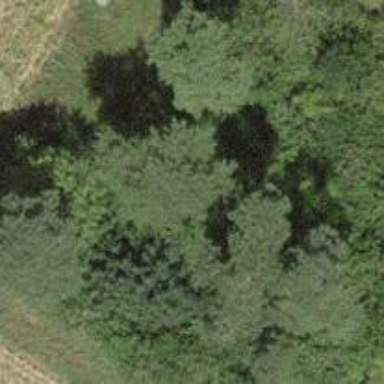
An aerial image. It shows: Forest with mix of leaf types.